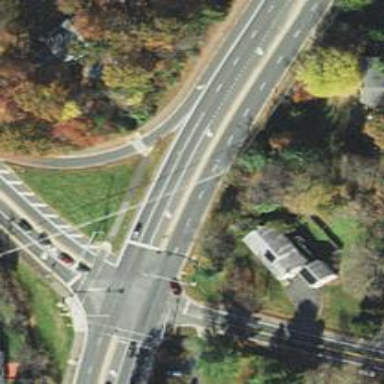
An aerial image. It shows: Uncontrolled road crossing.